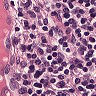
Metastatic tissue present: no